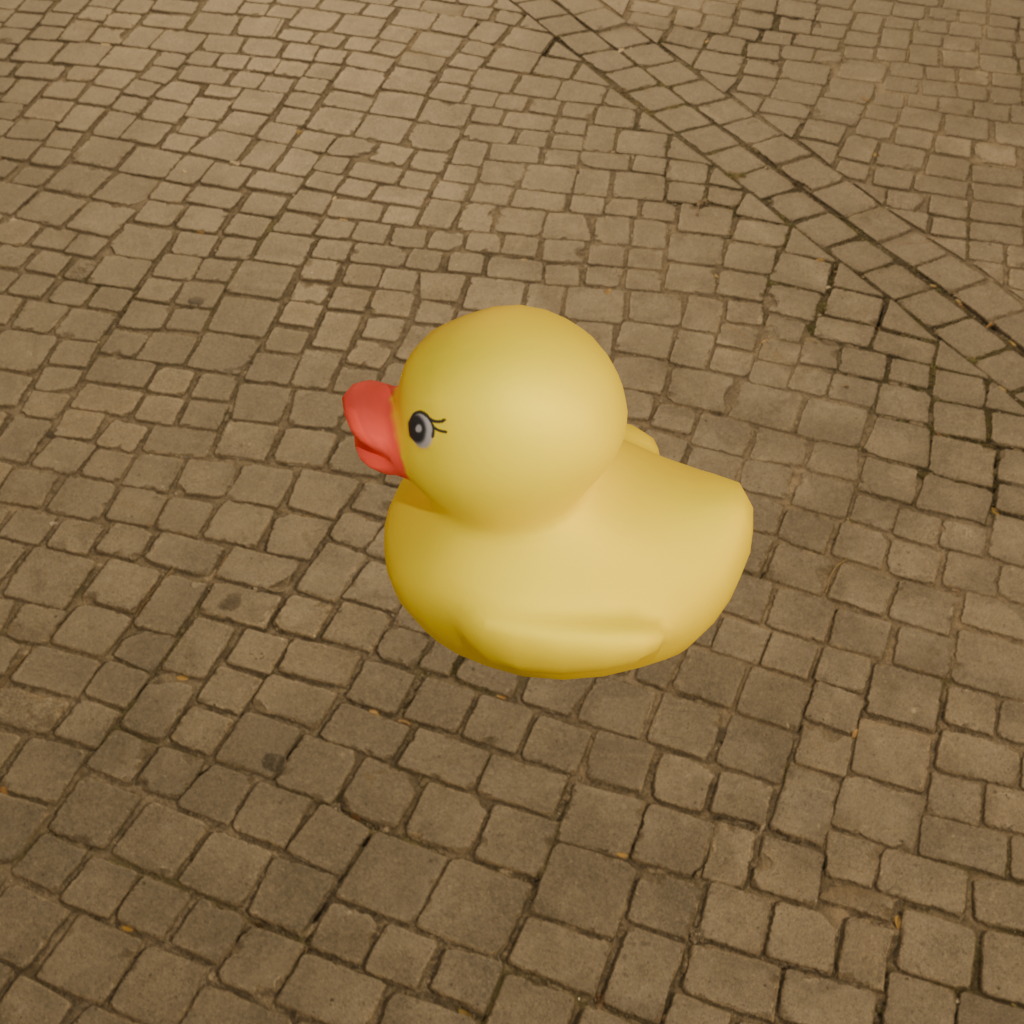
an image of a yellow rubber duck seen from <left> in a city square with illuminated trees at night.